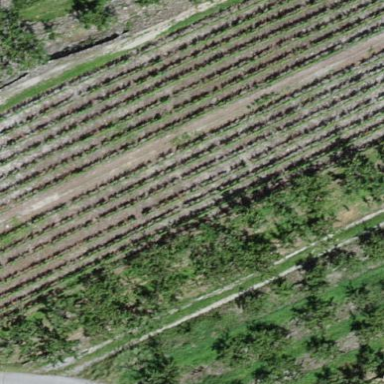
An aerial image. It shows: Vineyard with grape crops.